К электрической цепи (см. рисунок ниже), составленной из одинаковых резисторов $R=1~Ом$, нелинейного элемента с неизвестной вольтамперной характеристикой и идеального амперметра, подключён источник, напряжение которого можно изменять.  Зависимость показаний амперметра от напряжения источника задана (см. рисунок ниже). Положительное направление тока указано на рисунке выше.
Восстановите по этим данным вольт-амперную характеристику нелинейного элемента (зависимость силы тока через элемент от напряжения на нём).
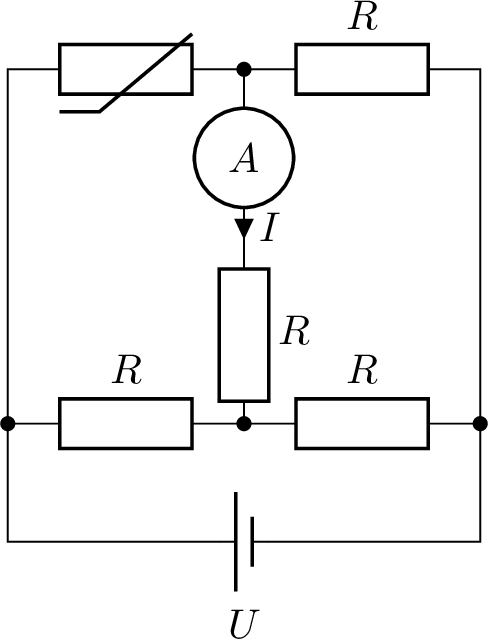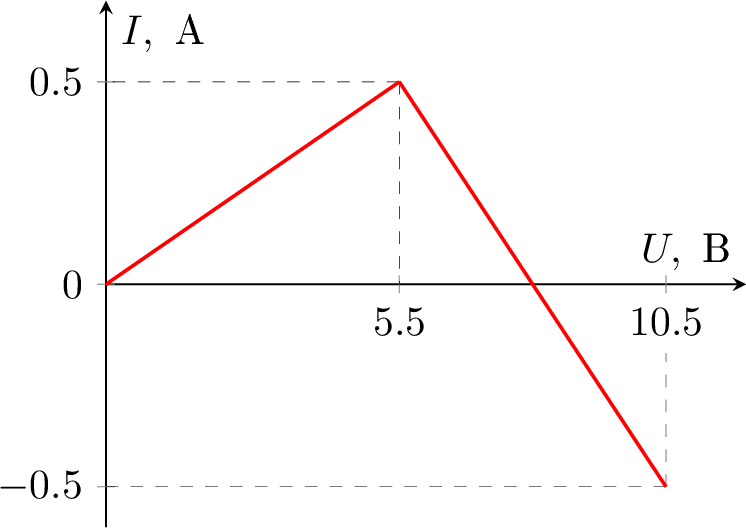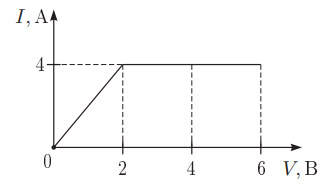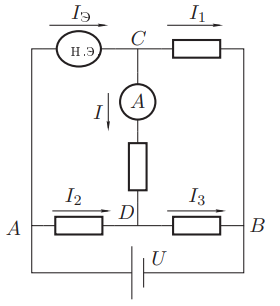
Решение: Определим силу тока $I_{Э}$ через нелинейный элемент и напряжение $U_{Э}$ на нем при силе тока $I$ через амперметр и напряжении $U_{A B}=U$ на входе цепи. Пусть $U_{D B}=U_{3}$, $U_{C B}=U_{1}$, $U_{A D}=U_{2}=U-U_{3}$, $U_{C D}=I R$ (см. рисунок).  Тогда первое правило Кирхгофа для узла $D$: $$ I+I_{2}-I_{3}=0, $$ откуда $$ \frac{U-U_{3}}{R}+I=\frac{U_{3}}{R}, \\ U_{3}=\frac{U+I R}{2}. \quad (1) $$ Второе правило Кирхгофа для контура $C D B$: $$ U_{1}-I R-U_{3}=0. \quad (2) $$ Сила тока через элемент с учётом $(1)$ и $(2)$ : $$ I_{Э}=I+I_{1}=I+\frac{U_{1}}{R}=I+\frac{I R+U_{3}}{R}=\frac{5}{2} I+\frac{U}{2 R}. \quad (3) $$ Напряжение на элементе: $$ U_{Э}=U-I R-U_{3}=\frac{U-3 I R}{2}. \quad (4) $$ Зависимость $I(U)$ в диапазонах напряжений от $U=0~В$ до $U=5.5~В$ и от $U=5.5~В$ до $U=10.5~В$ линейна. Так как зависимости $(3)$ и $(4)$ тоже линейны, участки графика $I_{Э}(U_{Э})$, соответствующие этим диапазоном напряжений на входе цепи — прямые. Для построения каждой из этих двух прямых достаточно двух точек. Выберем точки: $$ \begin{aligned} U=0~В, & \quad I_{Э}=0~А, \quad U_{Э}=0~В, \\ U=5.5~В, & \quad I_{Э}=4~А, \quad U_{Э}=2~В \\ U=10.5~В, & \quad I_{Э}=4~A, \quad U_{Э}=6~В. \end{aligned} $$ Таким образом, при напряжении на нелинейном элементе от $U_{Э}=0~В$ до $U_{Э}=2~В$ ток через него прямо пропорционален напряжению, а при напряжении от $U_{Э}=2~В$ до $U_{Э}=6~В$ ток через нелинейный элемент от напряжения на нем не зависит. Зависимость $I_{Э}(U_{Э})$ показана на рисунке.
Темы:
T, Электричество, Цепи, Нелинейный элемент, ВАХ, Всероссийские, Электрические цепи, Обработка графика